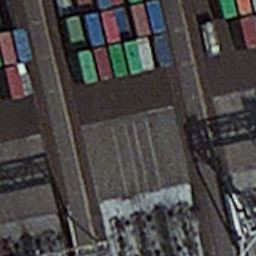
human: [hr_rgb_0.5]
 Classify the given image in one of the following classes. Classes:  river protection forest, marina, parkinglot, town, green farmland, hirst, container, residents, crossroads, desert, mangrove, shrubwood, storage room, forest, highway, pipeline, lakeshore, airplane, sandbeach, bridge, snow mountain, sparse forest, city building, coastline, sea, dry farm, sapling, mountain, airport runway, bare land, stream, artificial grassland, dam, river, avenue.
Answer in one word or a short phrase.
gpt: container